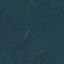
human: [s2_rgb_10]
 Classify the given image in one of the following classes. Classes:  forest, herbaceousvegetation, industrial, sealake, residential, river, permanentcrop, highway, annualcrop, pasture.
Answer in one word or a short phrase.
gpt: Forest